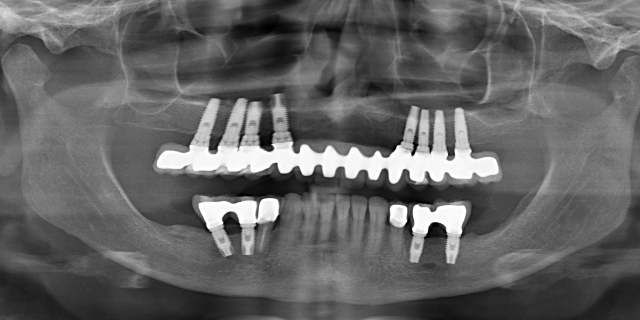
adult